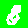
Digit: 8